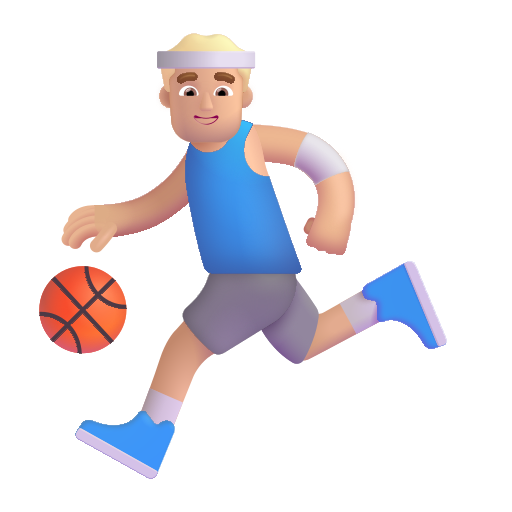
man bouncing ball color  light